Question: I need to create a local temporary table #tblTmpYaks, then select records in this temp table to show in a PassThrough Query.
The temporary table is created as this:
'''
CREATE TABLE #tblTmpYaks (ID INT NOT NULL IDENTITY,
YakName CHAR(30),
PRIMARY KEY (ID));
INSERT INTO #tblTmpYaks (YakName) VALUES('My Yak');
INSERT INTO #tblTmpYaks (YakName) VALUES('My Female Yak');
'''
And then a passthru query is created with the SQL string:
'''
SELECT * FROM #tblTmpYaks;
'''
But this does not work, as show the MsgBox when I open it:

That means that the #tblTmpYaks does no more exist in the SQL Server.
How to make this work ?
# Conclusion added a Posteriori
As <URL> states below, I abandon the use of local temporary table #tblTmpYaks that lives only during a local SQL Server Session. Instead, a Global temporary table is used here noted ##tblTmpYaks, it can be implied in the RecordSource of an Access report through a passthrough query, and more it will be automatically deleted when one quits the Access Interface.
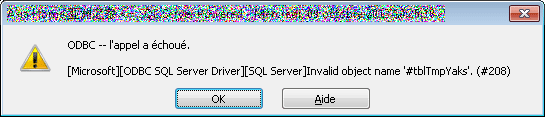
Answer: In a similar fashion to the question <URL>.